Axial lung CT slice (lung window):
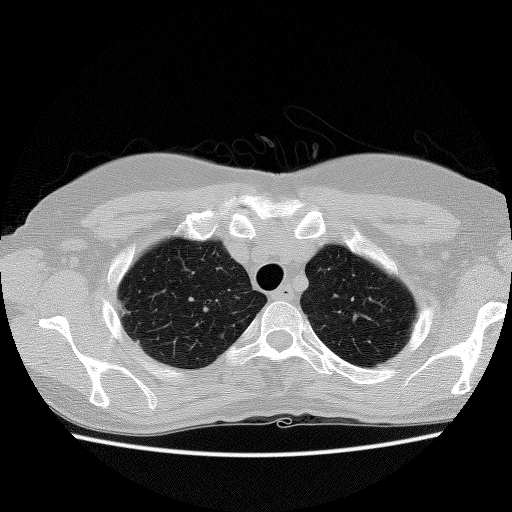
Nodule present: no